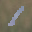
Label: 1